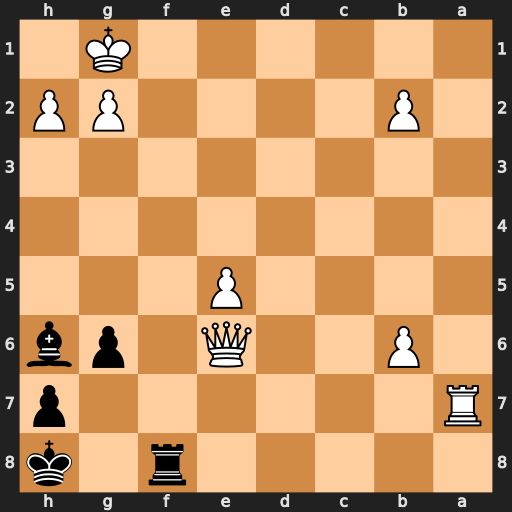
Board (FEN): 5r1k/R6p/1P2Q1pb/4P3/8/8/1P4PP/6K1
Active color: b
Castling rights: -
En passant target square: -
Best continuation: Be3+ Kh1 Rf1#